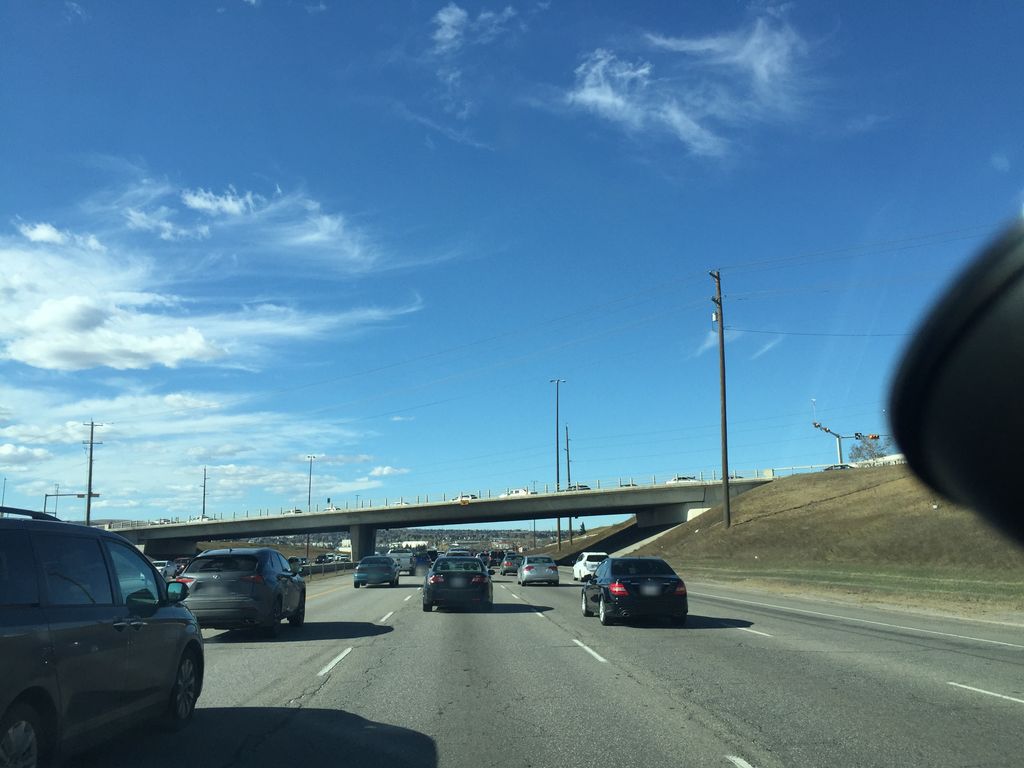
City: calgary